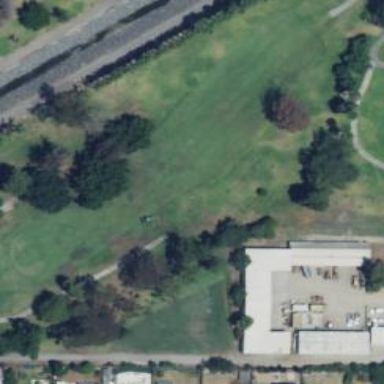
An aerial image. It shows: View of golf hole.